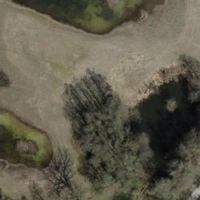
EUNIS habitat code: 23
Species observed at this site:
Certhia brachydactyla
Pholidoptera griseoaptera
Corvus corone
Ruspolia nitidula
Pseudochorthippus parallelus
Ardea alba
Anas platyrhynchos
Fringilla coelebs
Gomphocerippus rufus
Columba palumbus
Chorthippus biguttulus
Passer montanus
Turdus merula